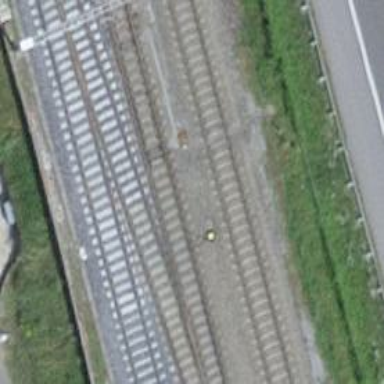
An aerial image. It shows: Railway switch.